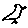
Label: bird